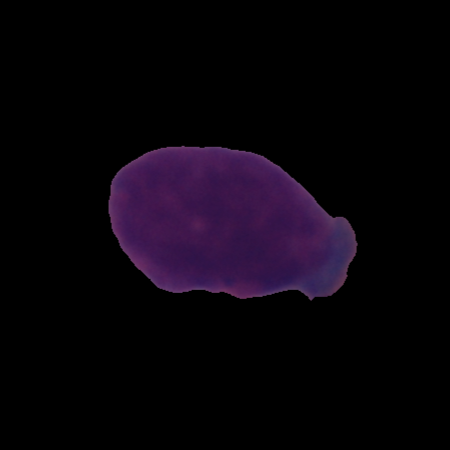
Label: cancer